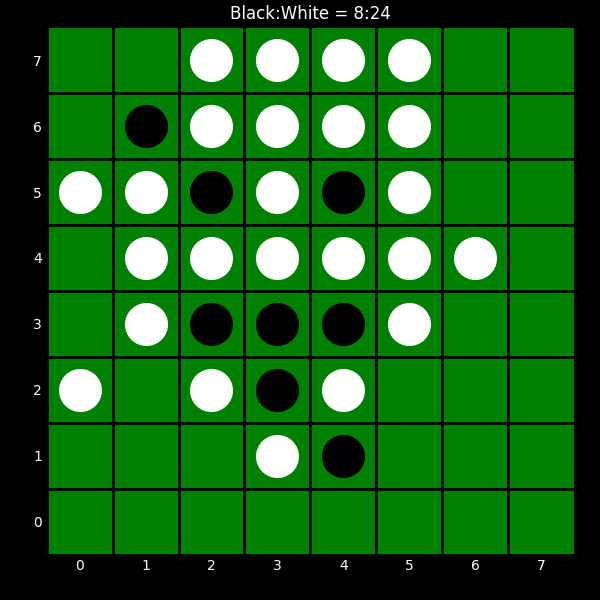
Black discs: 8
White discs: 24